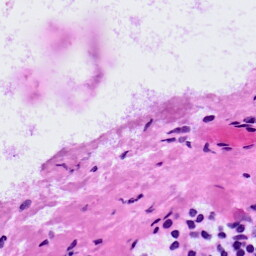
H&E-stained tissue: LymphNode